Interaction volume radius: 5 \u00c5
Interaction volume height: 10 \u00c5
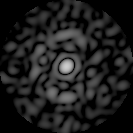
Disorder parameter: 0.832